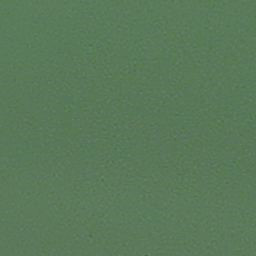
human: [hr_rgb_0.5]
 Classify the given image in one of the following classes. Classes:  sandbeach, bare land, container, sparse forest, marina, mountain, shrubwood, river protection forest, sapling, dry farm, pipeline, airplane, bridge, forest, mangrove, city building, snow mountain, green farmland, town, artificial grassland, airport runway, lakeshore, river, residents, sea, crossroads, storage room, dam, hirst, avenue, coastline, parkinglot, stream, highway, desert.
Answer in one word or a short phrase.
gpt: sea